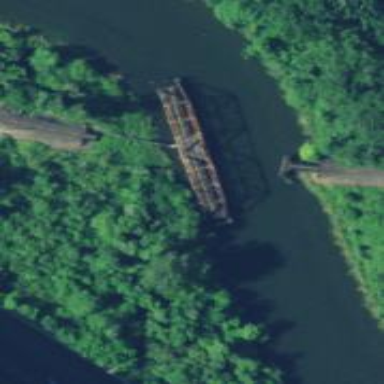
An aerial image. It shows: Swing movable truss bridge for railway.